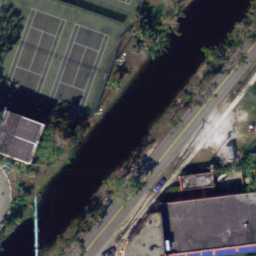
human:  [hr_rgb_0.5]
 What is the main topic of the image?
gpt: tennis court